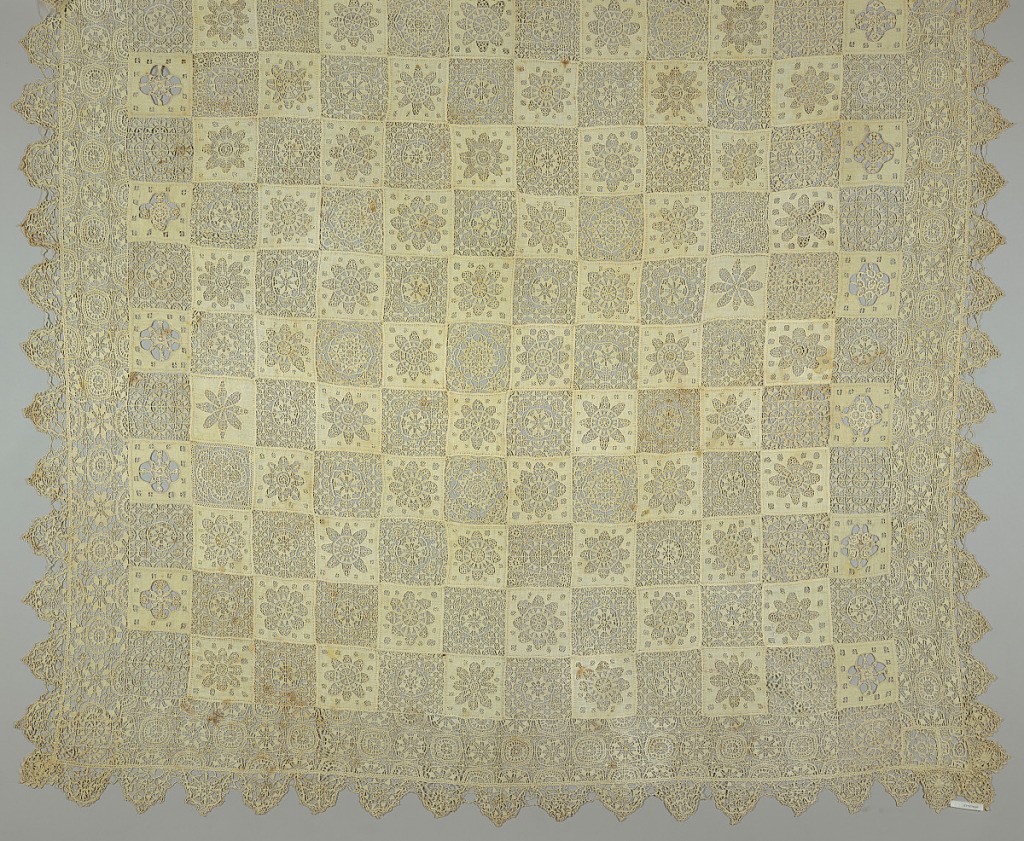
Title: Tablecover
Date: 19th century
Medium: linen Technique: cutwork, needle lace and needlework on knotted net
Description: Checkerboard arrangement of squares of punto in aria with geometric motifs alternating with squares of fabric which have rosettes cutouts filled in with needlelace. Border of punto in aria. Scalloped needlelace edging.